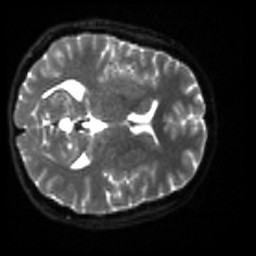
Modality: sbref
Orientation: axial
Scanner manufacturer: siemens
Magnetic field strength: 3 T
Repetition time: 4 s
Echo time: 0.0594 s